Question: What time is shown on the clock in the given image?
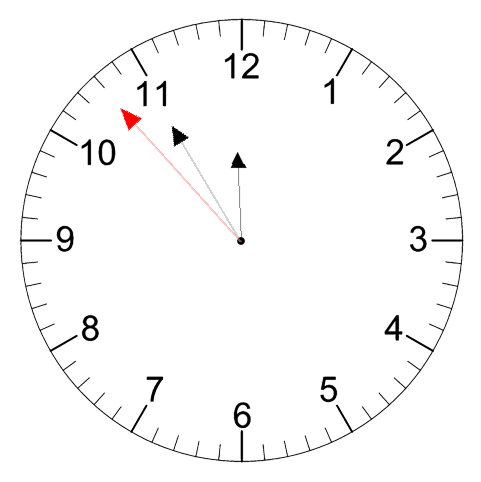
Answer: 11:54:53